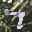
Label: 7